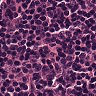
Metastatic tissue present: no